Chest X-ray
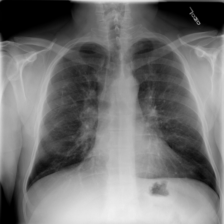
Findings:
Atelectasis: negative
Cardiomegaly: negative
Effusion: negative
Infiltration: negative
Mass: negative
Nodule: negative
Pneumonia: negative
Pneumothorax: negative
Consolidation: negative
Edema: negative
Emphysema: negative
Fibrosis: negative
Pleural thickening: negative
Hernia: negative